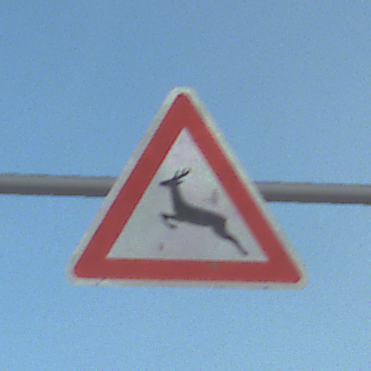
Verkehrszeichen: WildwechselRechts
Umgebung: Outdoor, Suburban
Tageszeit: MorningAfternoon
Wetter: PartlyCloudy
Licht: Natural
Jahreszeit: NotSpecified
Kontrast: HighContrast